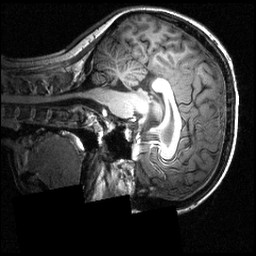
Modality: T1w
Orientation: sagittal
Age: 16
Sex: female
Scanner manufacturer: siemens
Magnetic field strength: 3.951 T
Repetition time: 1.5 s
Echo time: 0.00335 s